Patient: sex F, age 63
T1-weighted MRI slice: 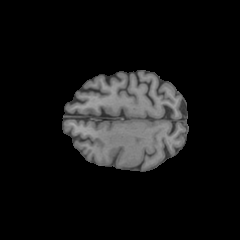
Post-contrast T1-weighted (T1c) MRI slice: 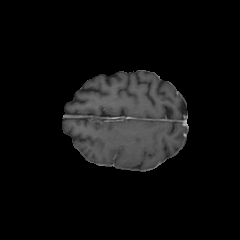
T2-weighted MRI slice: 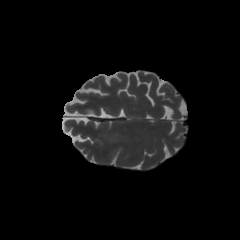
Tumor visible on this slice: yes
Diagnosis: Glioblastoma, IDH-wildtype
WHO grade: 4